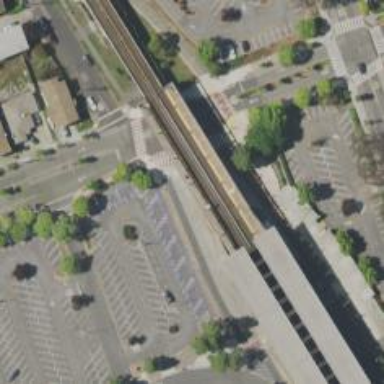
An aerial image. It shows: Busway with separate sidewalk.